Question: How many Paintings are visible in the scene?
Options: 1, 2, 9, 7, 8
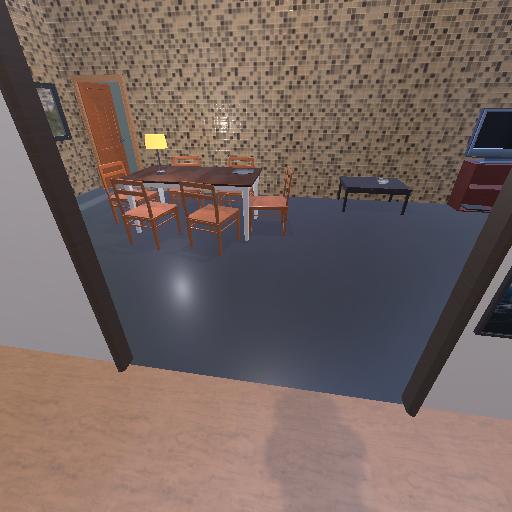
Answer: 1